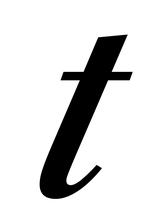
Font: LibreCaslonText-Italic_Medium_Italic